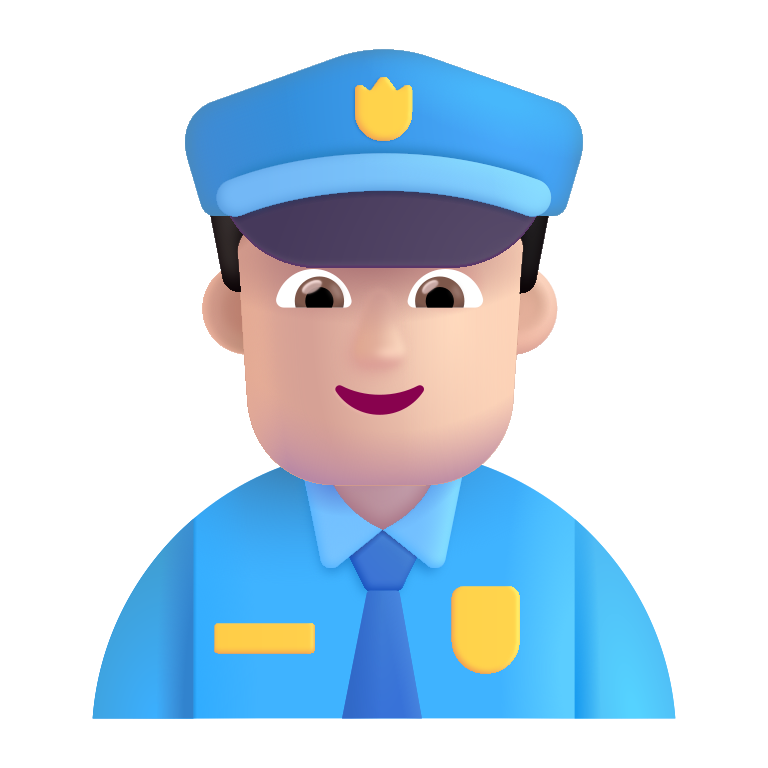
man police officer color light